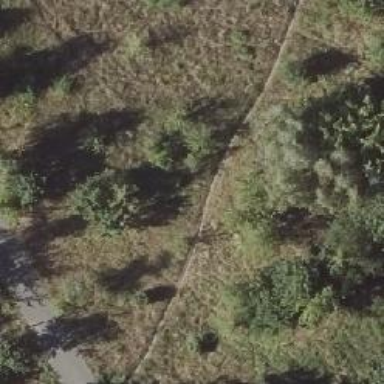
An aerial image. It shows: Ground path.